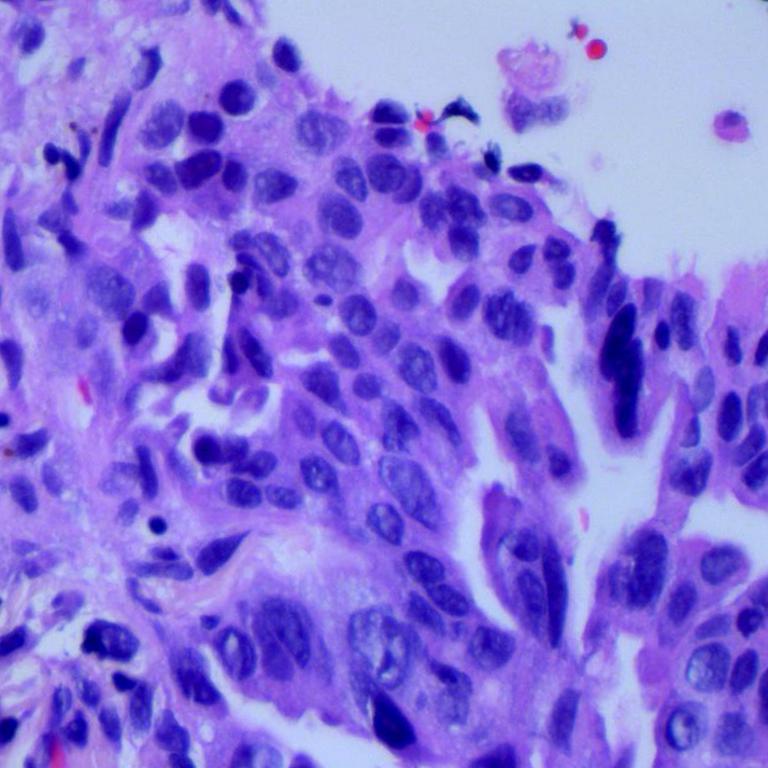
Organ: lung
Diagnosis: adenocarcinomas